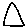
Label: triangle